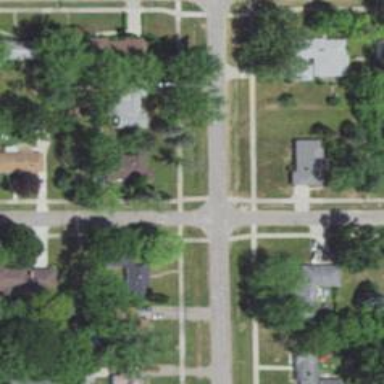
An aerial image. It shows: Unmarked road crossing.